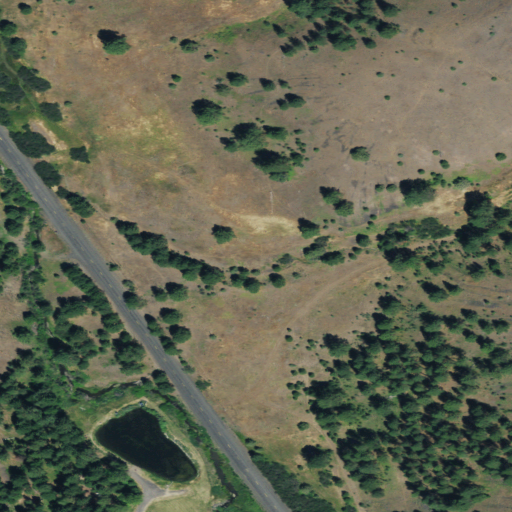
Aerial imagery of valley in Oregon named Fleming Canyon containing grassland, evergreen forest, open development, shrub, woody wetlands, and medium intensity development